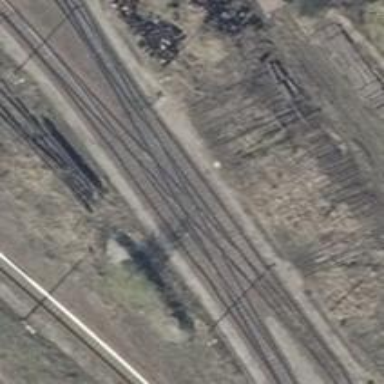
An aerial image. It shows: Railway yard in service.